Aerial crown-view tile of a tropical tree (Barro Colorado Island, Panama), acquired 20250124:
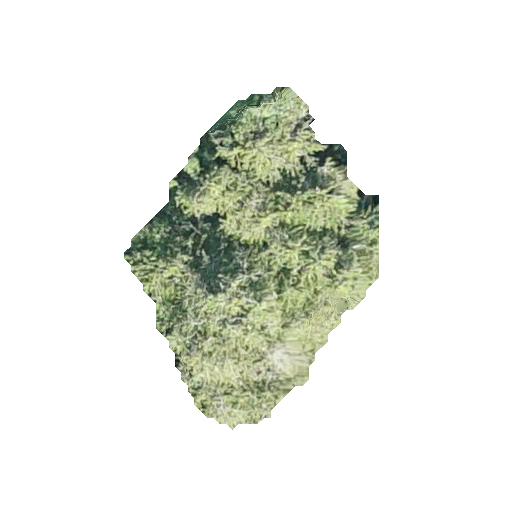
Species: Quararibea stenophylla
GBIF accepted scientific name: Quararibea stenophylla
Crown area: 79.653 m²